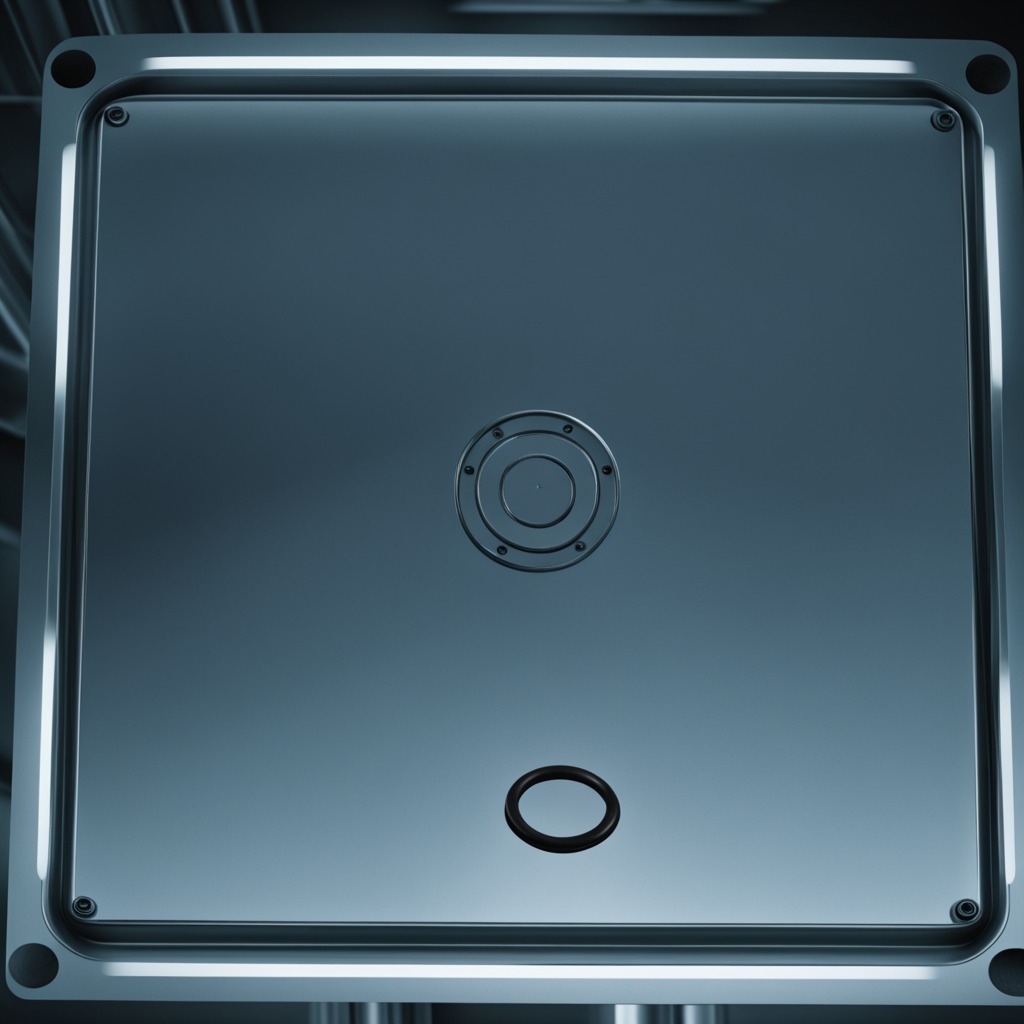
A rubber O-ring is lying on the metal table.